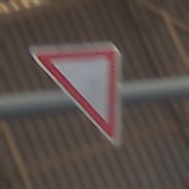
Verkehrszeichen: VorfahrtGewaehren
Umgebung: Indoor, Urban
Tageszeit: Midday
Wetter: NotSpecified
Licht: Natural
Jahreszeit: NotSpecified
Kontrast: MediumContrast